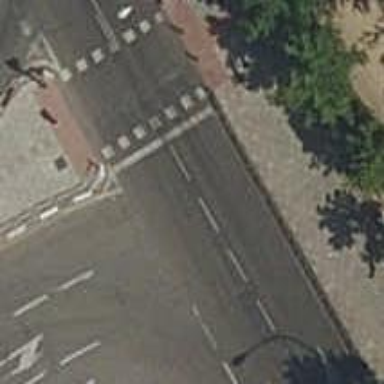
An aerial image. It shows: Road with traffic signals.